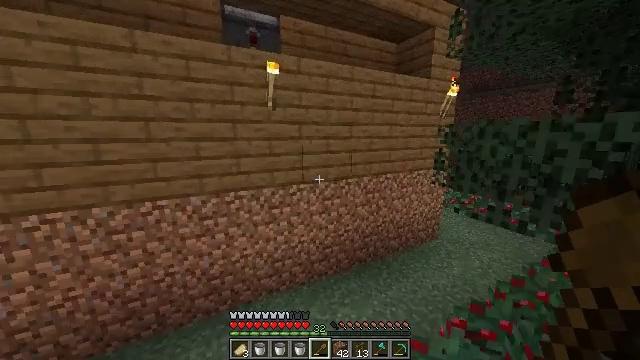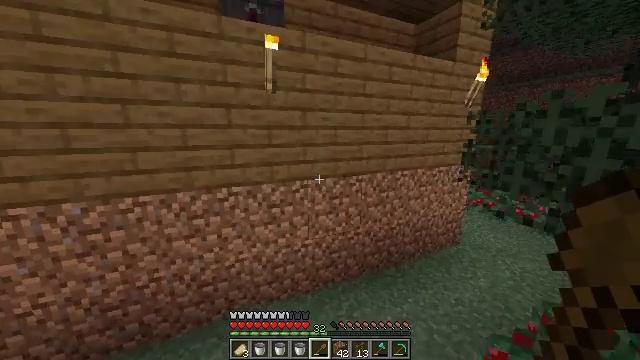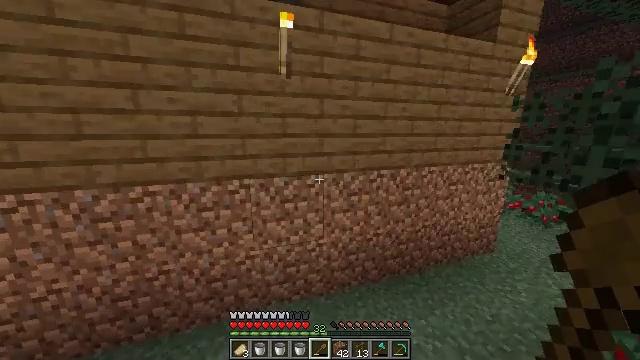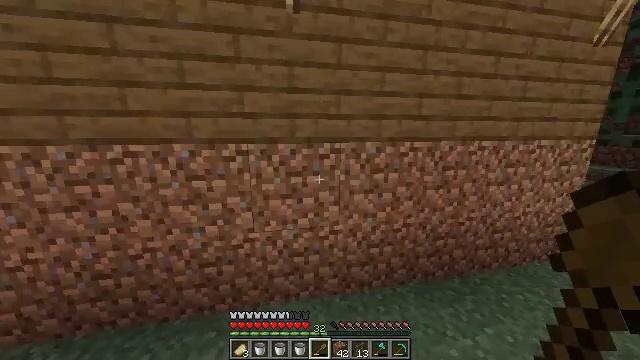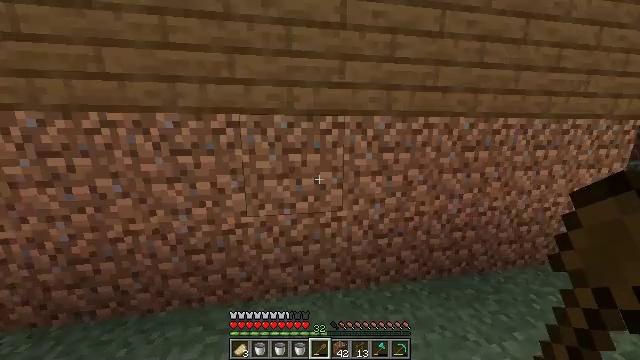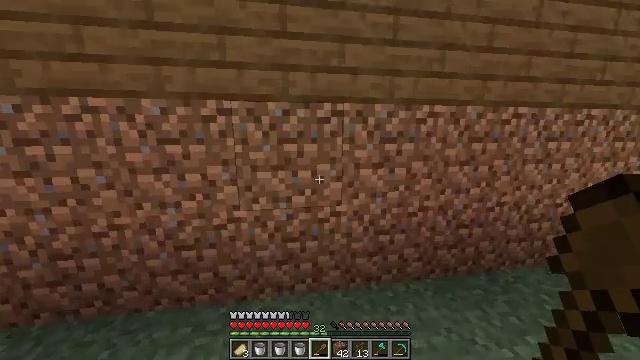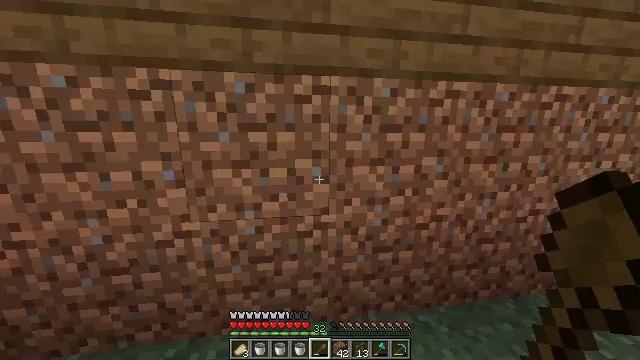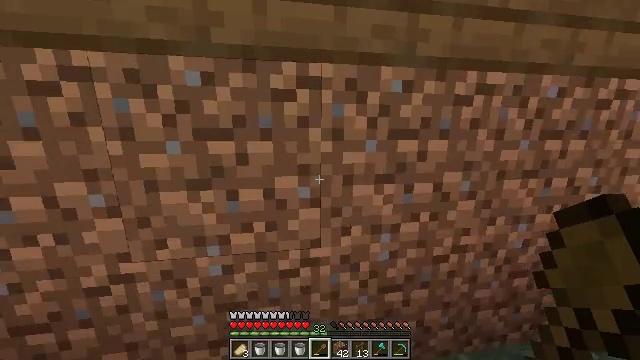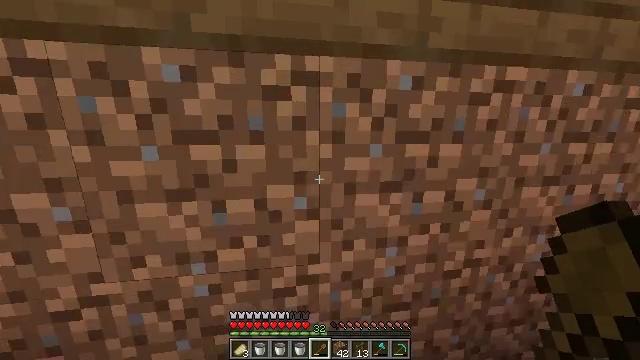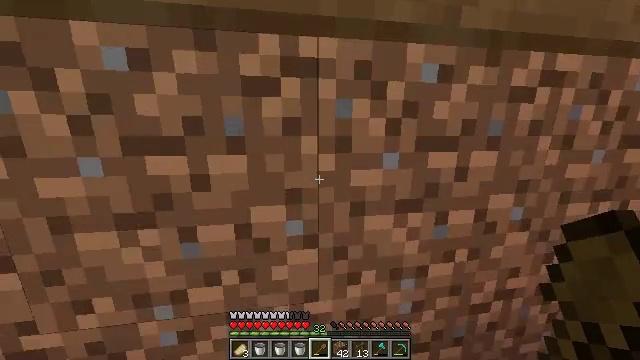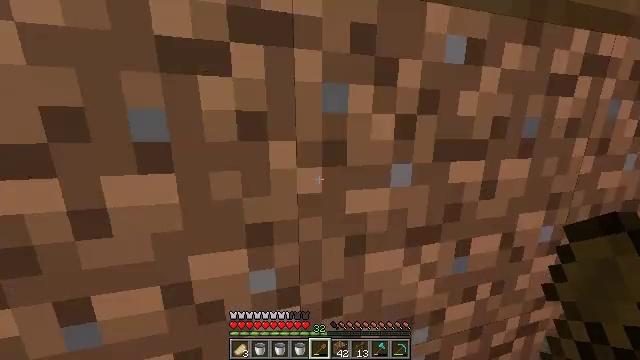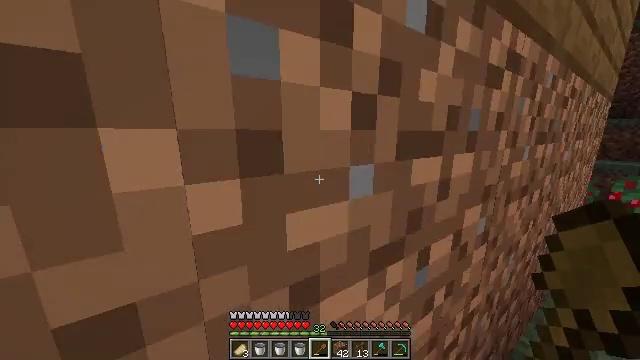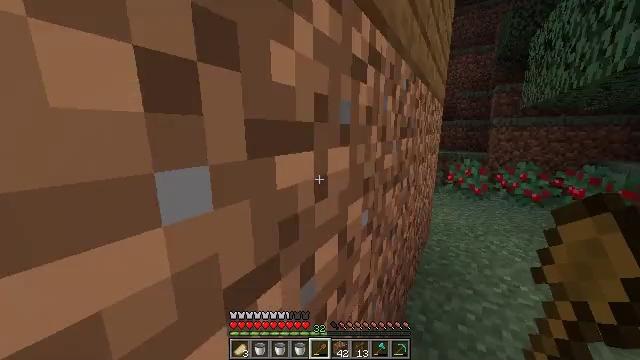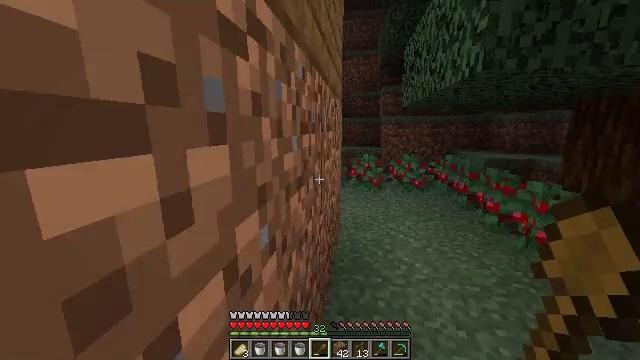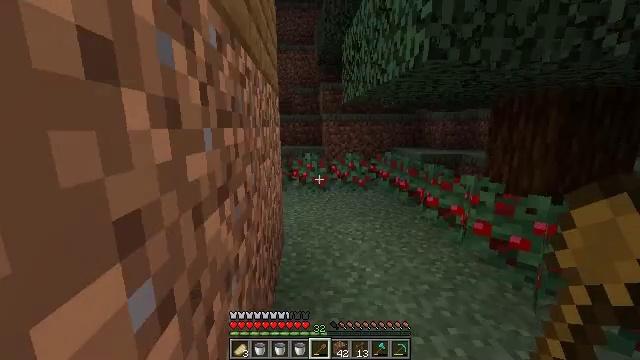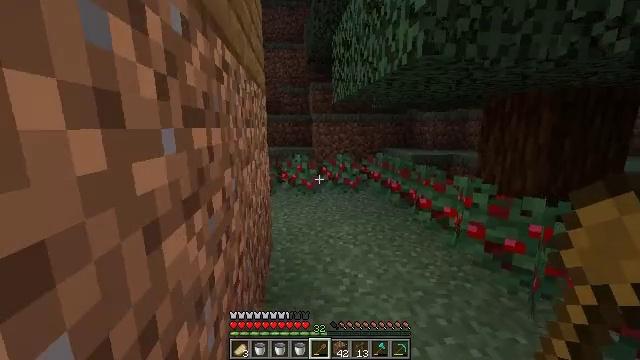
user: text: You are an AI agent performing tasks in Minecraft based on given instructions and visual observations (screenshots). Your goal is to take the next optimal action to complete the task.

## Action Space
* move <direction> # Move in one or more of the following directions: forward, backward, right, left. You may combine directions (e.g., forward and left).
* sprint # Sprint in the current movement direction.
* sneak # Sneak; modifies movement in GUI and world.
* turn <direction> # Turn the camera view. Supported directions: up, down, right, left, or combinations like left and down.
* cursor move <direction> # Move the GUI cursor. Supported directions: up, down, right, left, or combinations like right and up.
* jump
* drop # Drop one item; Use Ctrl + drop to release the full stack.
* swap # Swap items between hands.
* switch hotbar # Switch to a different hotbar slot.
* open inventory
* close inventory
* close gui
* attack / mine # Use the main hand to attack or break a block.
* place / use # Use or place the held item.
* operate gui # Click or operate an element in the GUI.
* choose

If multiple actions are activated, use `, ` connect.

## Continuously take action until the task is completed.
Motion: motion action
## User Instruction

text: Mine potatoes from the farmland.
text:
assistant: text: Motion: move forward, turn left, jump
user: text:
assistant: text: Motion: move forward, turn left, jump
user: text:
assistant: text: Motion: move forward, turn left
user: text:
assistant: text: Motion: move forward, turn left
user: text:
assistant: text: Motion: move forward
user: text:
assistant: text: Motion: move forward
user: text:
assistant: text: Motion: move forward, sprint
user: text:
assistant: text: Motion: move forward, sprint
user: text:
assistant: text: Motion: move forward, sprint
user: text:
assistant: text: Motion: move forward, sprint, turn right
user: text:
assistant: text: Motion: move forward, sprint, turn right
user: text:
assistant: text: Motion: move forward, turn right
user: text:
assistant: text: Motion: move forward, turn right
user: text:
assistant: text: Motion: move forward, turn right
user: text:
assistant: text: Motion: move forward and move right, turn right
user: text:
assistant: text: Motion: move forward and move right
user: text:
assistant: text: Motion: move forward and move right
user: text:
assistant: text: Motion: move forward and move right, turn left and up
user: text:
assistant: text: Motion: move forward and move right, turn left and up
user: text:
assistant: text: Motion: move forward, sprint, turn left
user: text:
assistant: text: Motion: move forward, sprint
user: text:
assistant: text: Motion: move forward, sprint
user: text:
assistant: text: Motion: move forward, sprint
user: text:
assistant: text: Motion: move forward
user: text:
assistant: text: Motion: move forward
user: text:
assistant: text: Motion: move forward
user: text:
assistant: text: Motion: move forward and move right, turn left
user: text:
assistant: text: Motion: move forward and move right, turn left
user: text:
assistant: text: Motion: move forward and move right, turn left
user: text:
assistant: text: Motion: move forward and move right, sprint, turn left